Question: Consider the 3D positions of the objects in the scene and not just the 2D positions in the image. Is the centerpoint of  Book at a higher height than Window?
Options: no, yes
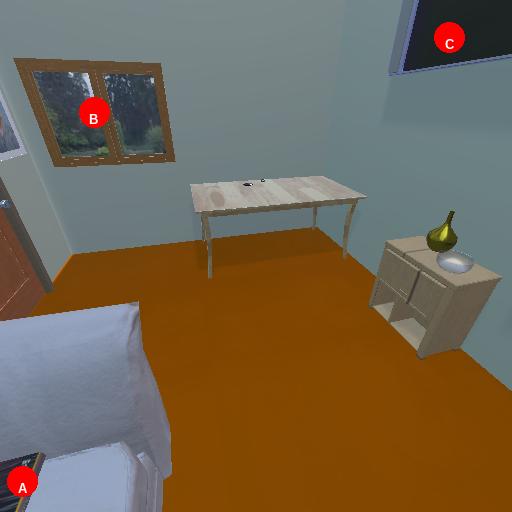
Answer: no